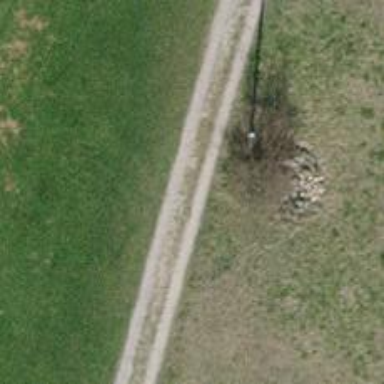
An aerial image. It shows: Minor power line.